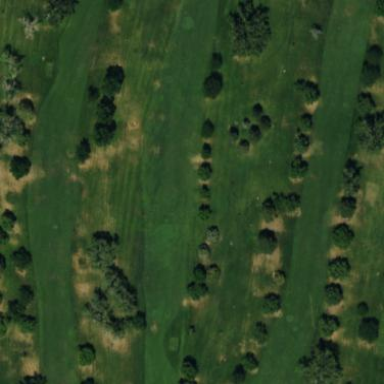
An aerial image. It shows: Mown grass fairway on recreation ground used for golf.